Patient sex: F
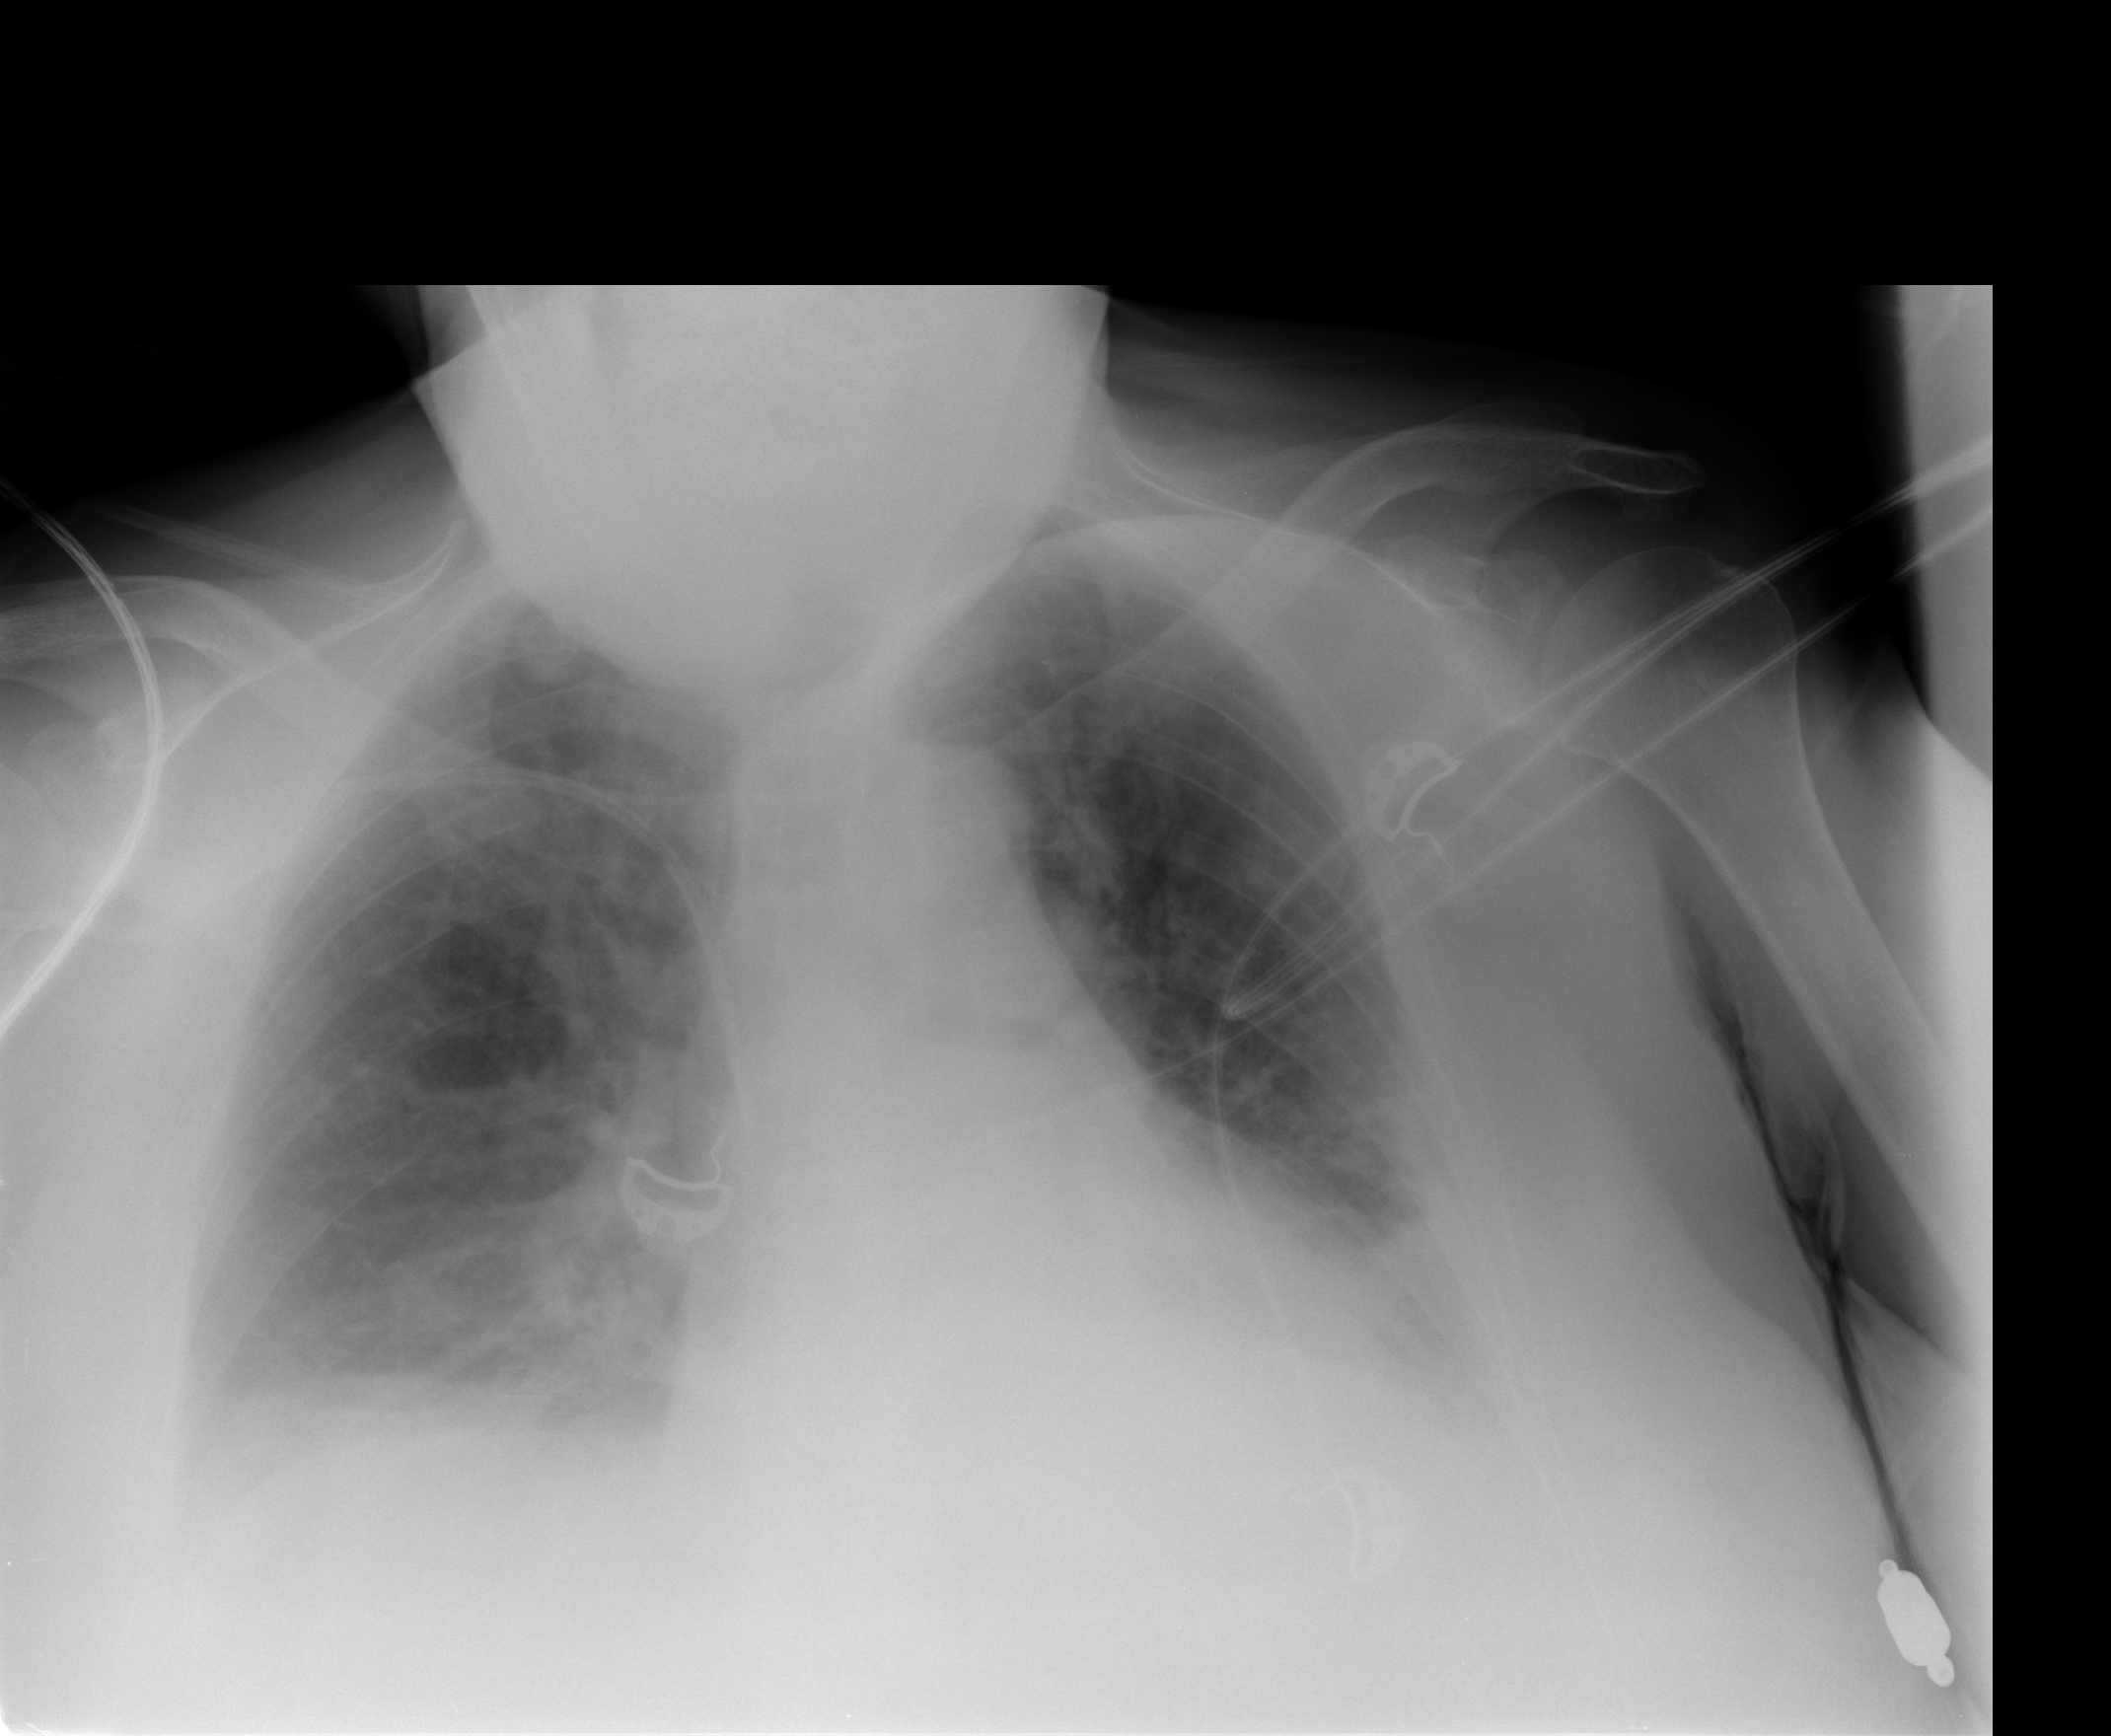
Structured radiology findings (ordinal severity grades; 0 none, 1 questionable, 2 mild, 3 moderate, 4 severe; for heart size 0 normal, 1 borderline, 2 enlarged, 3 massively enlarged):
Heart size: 2
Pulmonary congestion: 2
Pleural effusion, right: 2
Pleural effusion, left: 2
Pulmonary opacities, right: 0
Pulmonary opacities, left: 0
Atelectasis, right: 2
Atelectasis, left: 2